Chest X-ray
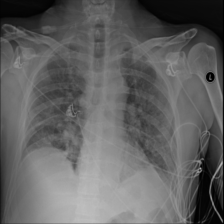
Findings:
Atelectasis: negative
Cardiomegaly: negative
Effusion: negative
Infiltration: negative
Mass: negative
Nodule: positive
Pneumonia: negative
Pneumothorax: negative
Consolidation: negative
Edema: negative
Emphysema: negative
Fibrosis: negative
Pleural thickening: negative
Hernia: negative